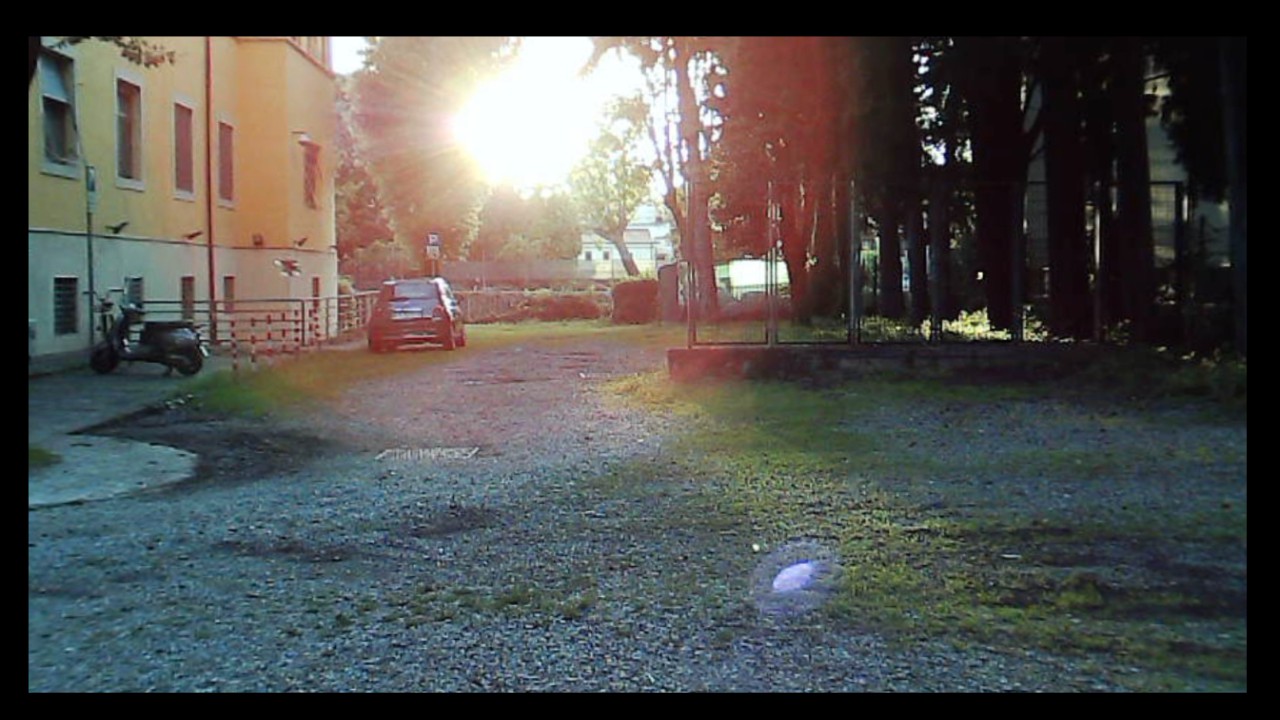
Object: DarwinFPV cineape20